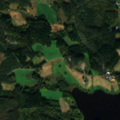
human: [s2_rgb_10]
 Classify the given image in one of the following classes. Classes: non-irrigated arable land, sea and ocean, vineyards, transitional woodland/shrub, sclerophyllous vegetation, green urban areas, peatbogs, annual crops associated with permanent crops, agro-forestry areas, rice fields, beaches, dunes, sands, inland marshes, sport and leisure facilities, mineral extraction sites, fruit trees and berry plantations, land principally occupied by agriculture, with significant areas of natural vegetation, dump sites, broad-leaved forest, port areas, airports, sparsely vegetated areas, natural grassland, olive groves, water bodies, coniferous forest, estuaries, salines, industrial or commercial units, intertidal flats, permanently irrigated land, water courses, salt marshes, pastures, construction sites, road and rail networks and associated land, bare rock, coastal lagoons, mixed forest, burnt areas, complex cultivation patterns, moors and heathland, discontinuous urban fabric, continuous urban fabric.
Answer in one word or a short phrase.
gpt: land principally occupied by agriculture, with significant areas of natural vegetation, coniferous forest, water bodies